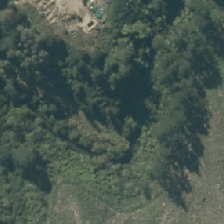
Land cover: manuka_kanuka